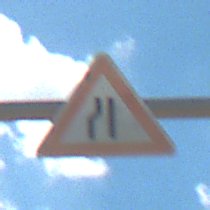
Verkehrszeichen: EinseitigVerengteFahrbahnLinks
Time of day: Midday
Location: Outdoor (Nature)
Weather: PartlyCloudy
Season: NotSpecified
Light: Natural